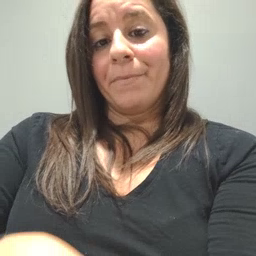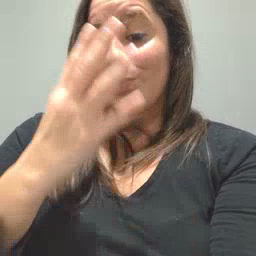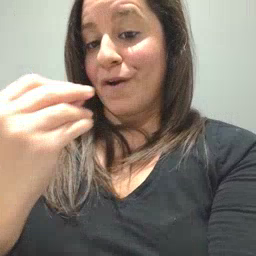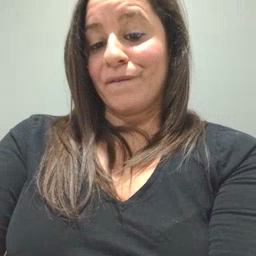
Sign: wolf